Interaction volume radius: 5 \u00c5
Interaction volume height: 35 \u00c5
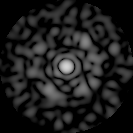
Disorder parameter: 0.8127